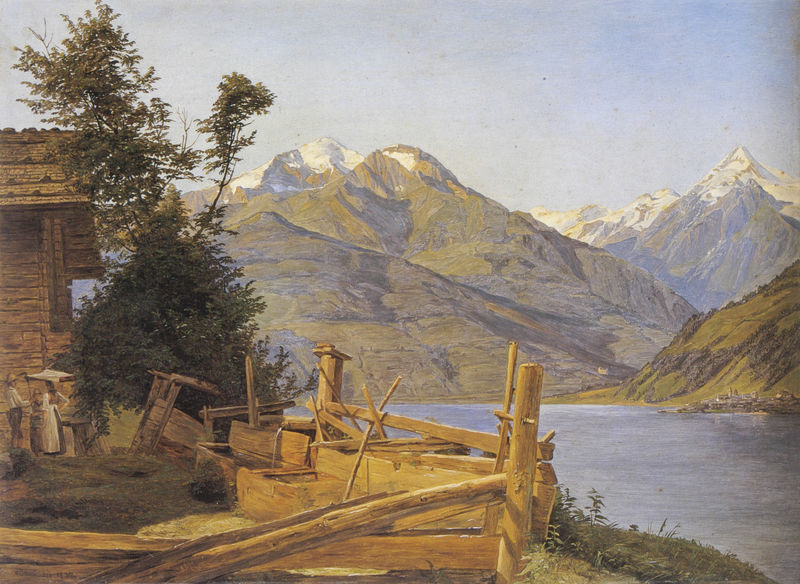
Titel: Zell am See im Pinzgau
Künstler: Ferdinand Georg Waldmüller
Standort: Vaduz
Institution: Sammlungen des Regierenden Fürsten von Liechtenstein
Schlagwörter: baum, berg, blau, blätter, felsen, gemälde, gruppe, himmel, mann, schatten, wasser, bäume, fluss, gelb, grün, landschaft, menschen, see, stadt, ufer, äste, abend, braun, frau, hell, hintergrund, holz, hut, hüte, kleid, licht, stroh, weiss, blick, dach, gras, haus, rasen, schnee, weg, wiese, zaun, beige, malerei, wand, spitze, stehen, öl, horizont, häuser, hügel, natur, spiegelung, strauch, weide, busch, büsche, gatter, gewässer, hütte, sonne, sträucher, gold, realismus, familie, kind, blatt, pflanze, pflanzen, schön, wald, bauern, boot, brunnen, garten, sommer, wellen, italien, ort, zwei, abhang, heu, warm, berge, fels, gebirge, gipfel, gletscher, hang, dorf, gelände, kahl, klein, alm, hof, lattenzaun, winter, figuren, romantik, staffage, stämme, ruderer, vert, bauer, pfosten, ortschaft, panorama, verfall, bayern, kreuz, alpen, flussbett, kuppen, tracht, kaputt, maison, stäbe, holzhütte, lac, konstruktion, bauernhaus, trog, tränke, seeufer, naturalistisch, tränken, gebirgssee, vordach, arbre, bois, paysage, holzhaus, bergsee, sense, paysan, abendlicht, alpes, basch, bere, blockhaus, bäum, drehkreuz, eau, ferme, gifpel, holzpfahl, matte, montagnes, rinne, schindeln, schneewipfel, sonnentag, spiegelunf, spize, staffagefiguren, steinhaus, uuih, uuzui, viehtrog, viehtränke, wasserstelle, montagne, rochers, neige, buisson, senner, watzmann, zugspitze, cabane, cloture, berglandschaft, barrière, ciel bleu, enneigé, vert doré